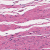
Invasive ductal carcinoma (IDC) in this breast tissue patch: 0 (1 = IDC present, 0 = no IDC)